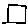
Label: square